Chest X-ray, AP view. Patient: 42 years old, sex M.
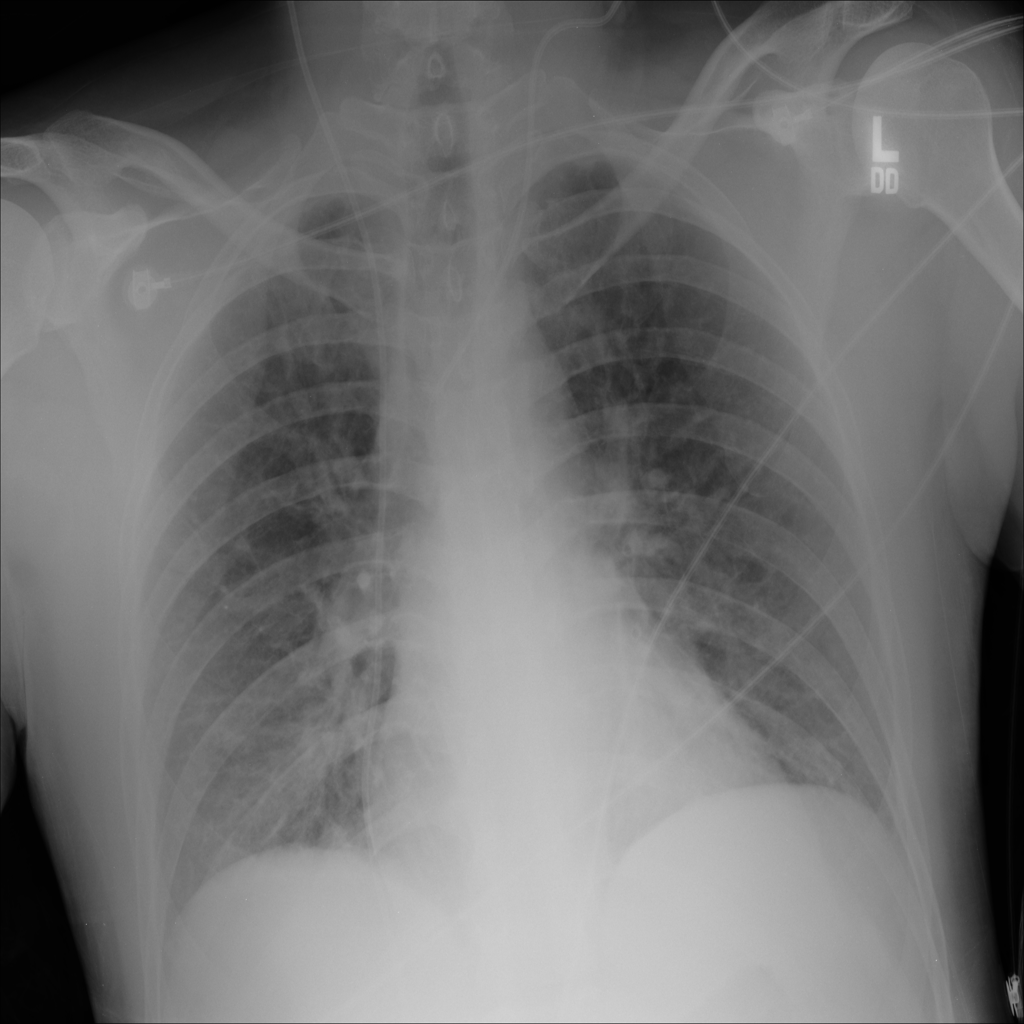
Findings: No Finding